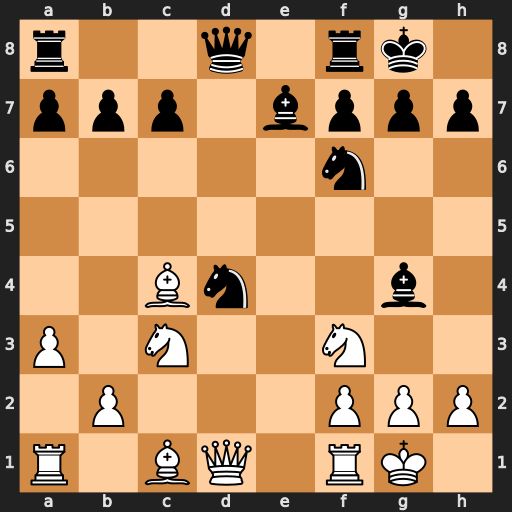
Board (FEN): r2q1rk1/ppp1bppp/5n2/8/2Bn2b1/P1N2N2/1P3PPP/R1BQ1RK1
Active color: w
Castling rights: -
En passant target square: -
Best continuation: Qxd4 Bxf3 Qxd8 Rfxd8 gxf3